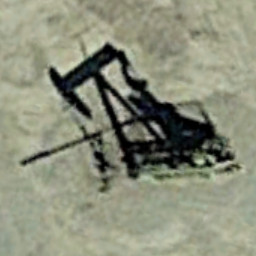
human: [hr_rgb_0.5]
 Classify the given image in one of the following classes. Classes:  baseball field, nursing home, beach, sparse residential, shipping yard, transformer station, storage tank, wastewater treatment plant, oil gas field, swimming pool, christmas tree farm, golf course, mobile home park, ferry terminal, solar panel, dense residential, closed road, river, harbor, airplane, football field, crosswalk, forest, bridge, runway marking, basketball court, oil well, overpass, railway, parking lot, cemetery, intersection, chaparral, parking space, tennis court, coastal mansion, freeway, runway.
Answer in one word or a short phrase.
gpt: oil well